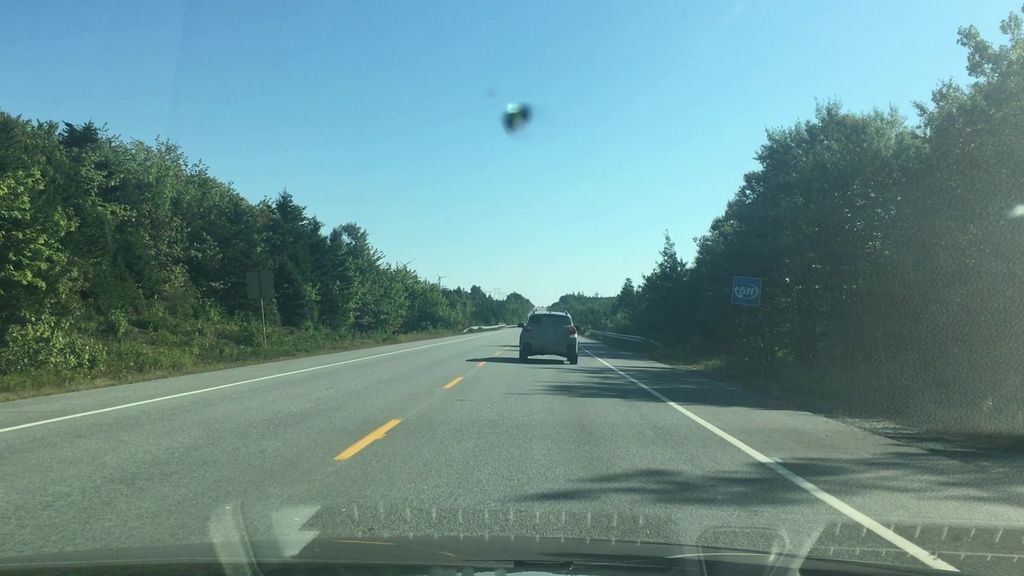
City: halifax